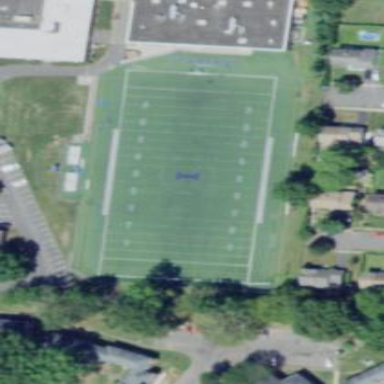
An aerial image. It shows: American football pitch.